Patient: sex M, age 76
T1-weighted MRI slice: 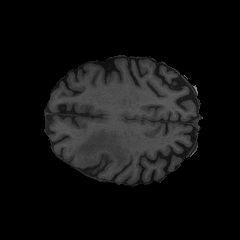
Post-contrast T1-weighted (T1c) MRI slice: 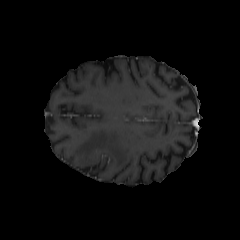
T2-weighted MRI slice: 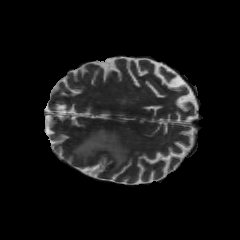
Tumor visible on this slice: yes
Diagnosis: Glioblastoma, IDH-wildtype
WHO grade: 4